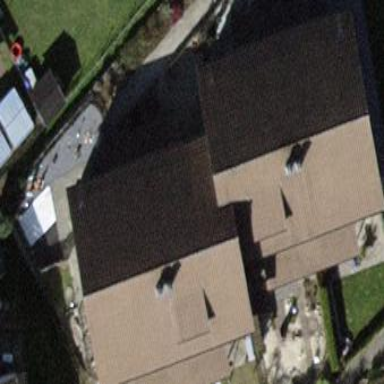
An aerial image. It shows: Terrace building with gabled roof.